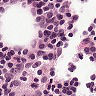
Metastatic tissue present: no